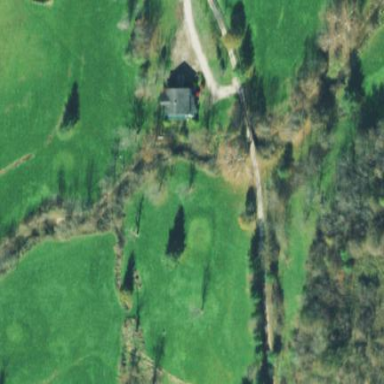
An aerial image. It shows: Golf fairway on grassy land designated for golfing activities.